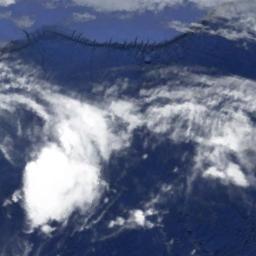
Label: cloud